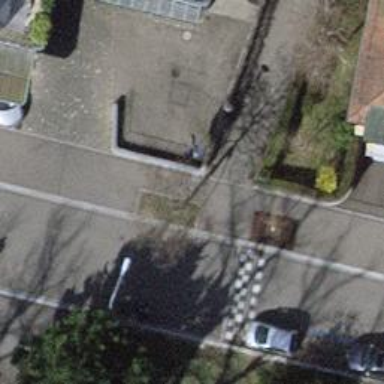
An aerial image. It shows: Asphalt sidewalk.